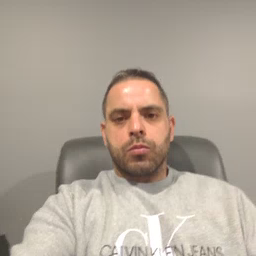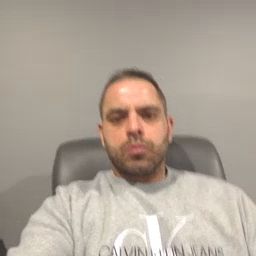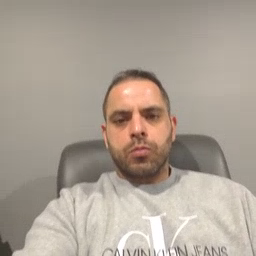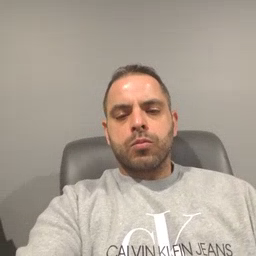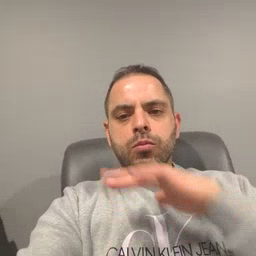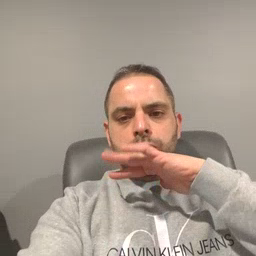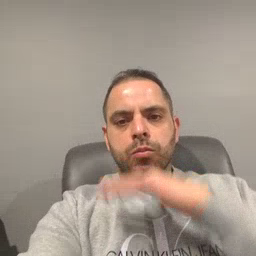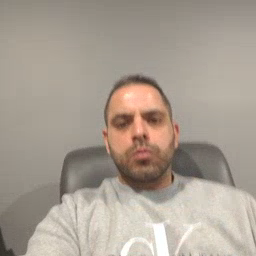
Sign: dirty